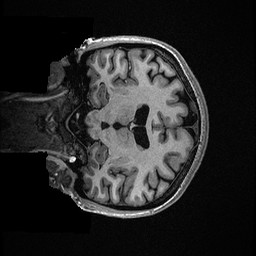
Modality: T1w
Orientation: coronal
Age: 36
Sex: female
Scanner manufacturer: ge
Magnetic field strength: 3 T
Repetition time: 0.006952 s
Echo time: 0.00292 s